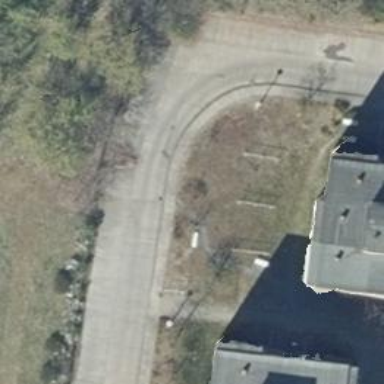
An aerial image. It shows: Smoothly paved residential road.